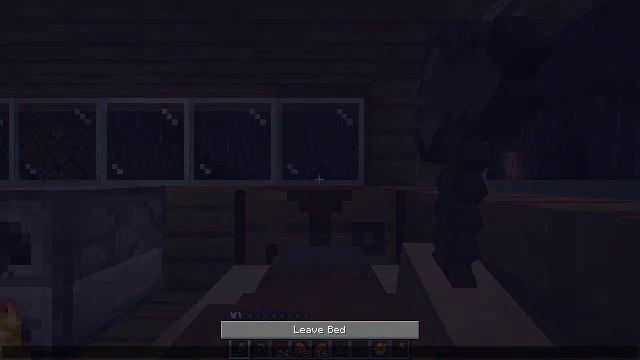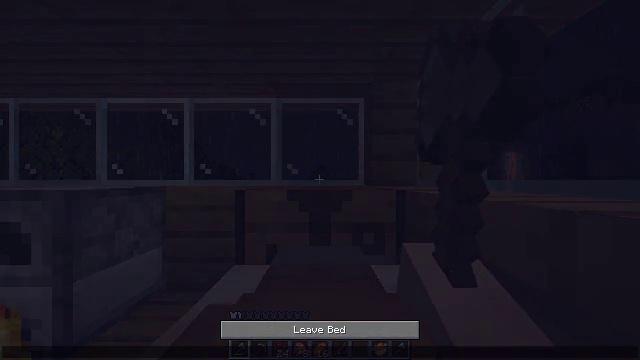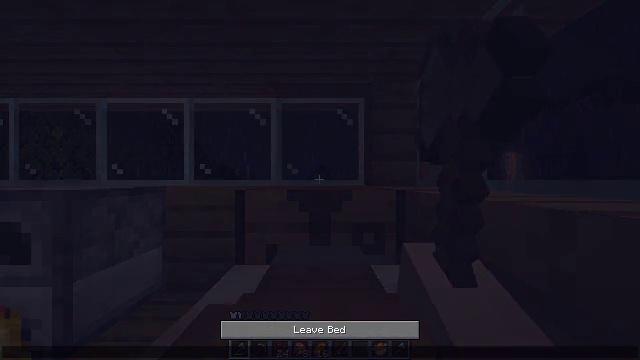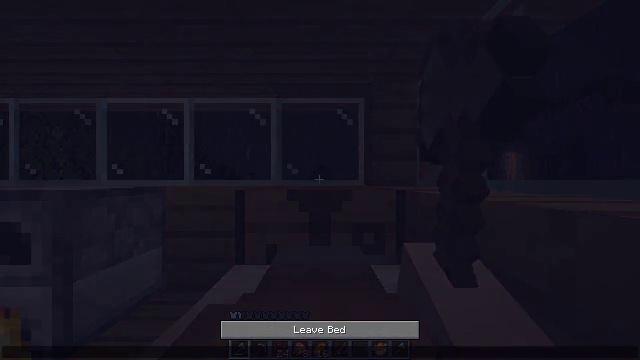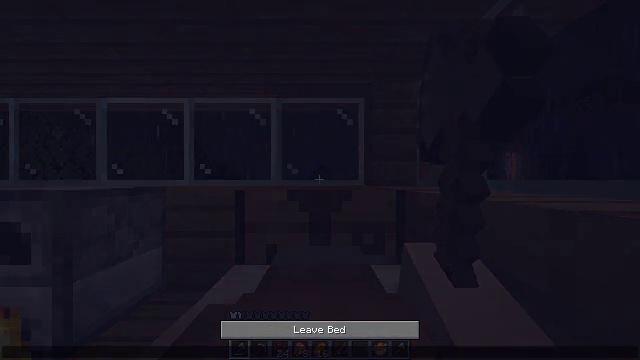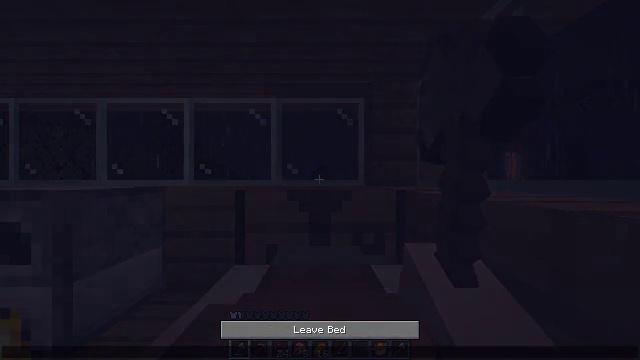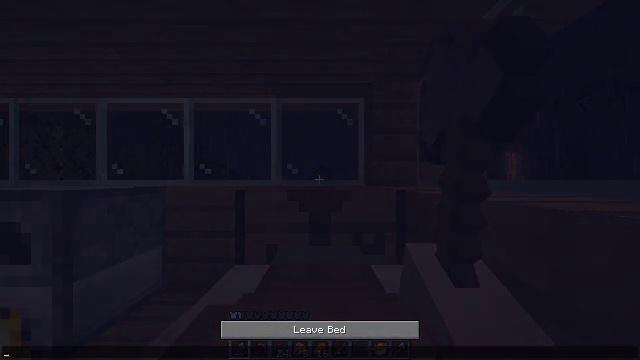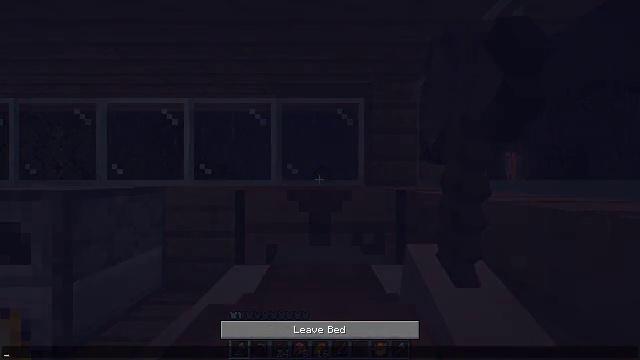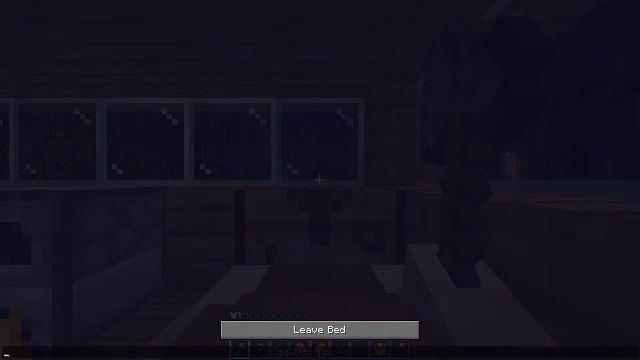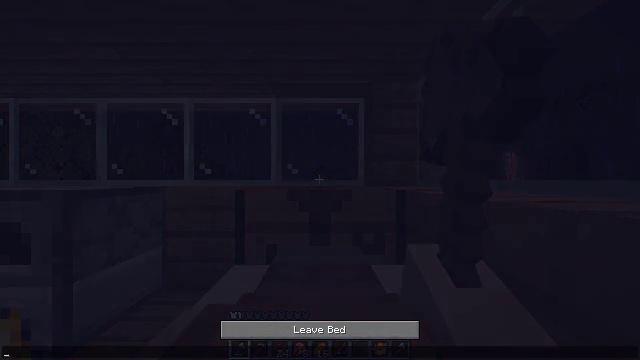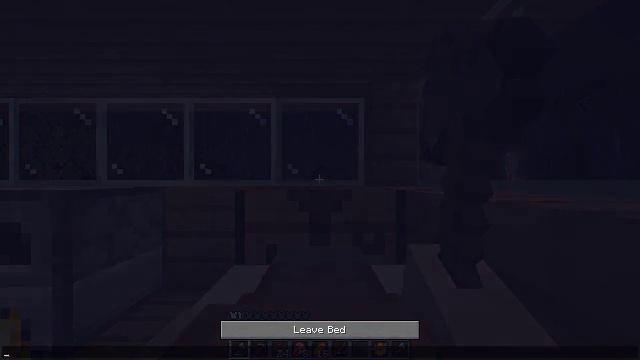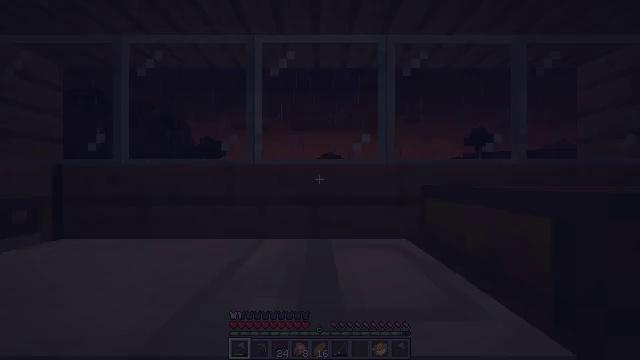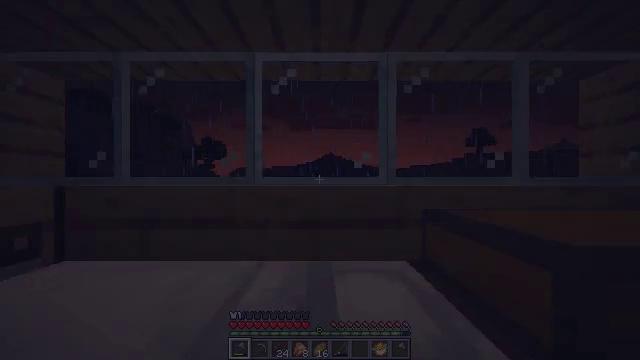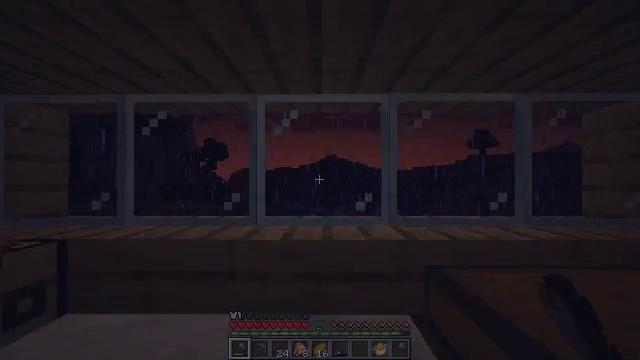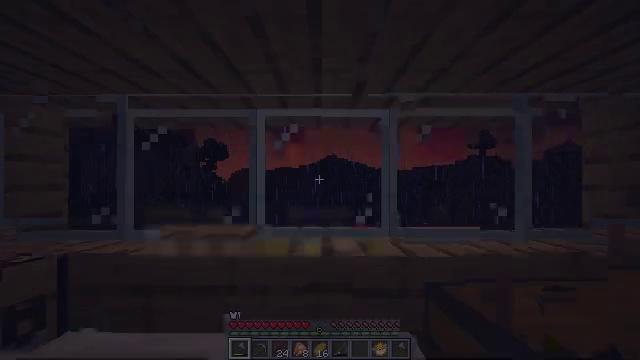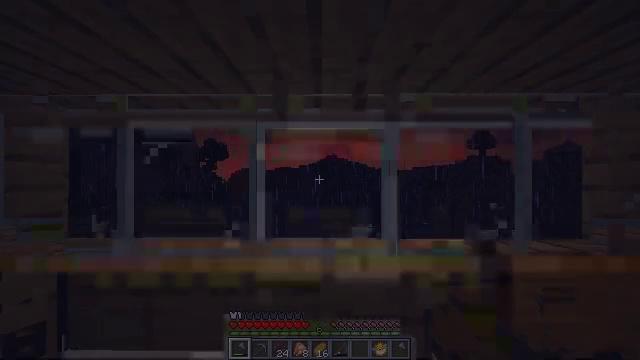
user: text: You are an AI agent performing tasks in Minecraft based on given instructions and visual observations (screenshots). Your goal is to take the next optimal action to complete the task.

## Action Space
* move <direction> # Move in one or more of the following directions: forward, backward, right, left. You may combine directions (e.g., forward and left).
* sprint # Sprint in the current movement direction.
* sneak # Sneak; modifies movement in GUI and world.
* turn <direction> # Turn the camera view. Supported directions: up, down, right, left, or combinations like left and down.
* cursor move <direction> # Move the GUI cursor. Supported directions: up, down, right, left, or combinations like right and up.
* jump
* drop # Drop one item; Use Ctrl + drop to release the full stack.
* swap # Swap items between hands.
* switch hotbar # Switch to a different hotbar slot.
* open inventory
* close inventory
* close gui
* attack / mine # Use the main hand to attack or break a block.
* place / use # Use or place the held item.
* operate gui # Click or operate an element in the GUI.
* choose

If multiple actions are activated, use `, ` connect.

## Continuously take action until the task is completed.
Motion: motion action
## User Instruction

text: Use a crafting table to make beetroot soup.
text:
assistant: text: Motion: no_op
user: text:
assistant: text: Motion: no_op
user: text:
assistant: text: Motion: no_op
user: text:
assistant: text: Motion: no_op
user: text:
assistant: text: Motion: no_op
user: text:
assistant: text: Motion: no_op
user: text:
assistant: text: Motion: no_op
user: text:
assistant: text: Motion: no_op
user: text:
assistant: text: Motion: no_op
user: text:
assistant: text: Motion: no_op
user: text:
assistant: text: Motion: no_op
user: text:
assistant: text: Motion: no_op
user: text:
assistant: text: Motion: no_op
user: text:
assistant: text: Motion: no_op
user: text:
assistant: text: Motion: no_op
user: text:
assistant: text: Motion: no_op
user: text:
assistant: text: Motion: no_op
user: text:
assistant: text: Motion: no_op
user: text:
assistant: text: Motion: no_op
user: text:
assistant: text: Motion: no_op
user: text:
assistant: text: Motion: no_op
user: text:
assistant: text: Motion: no_op
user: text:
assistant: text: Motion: no_op
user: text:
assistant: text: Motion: no_op
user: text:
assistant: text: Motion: no_op
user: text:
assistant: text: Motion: turn right
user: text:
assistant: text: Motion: no_op
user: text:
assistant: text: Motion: no_op
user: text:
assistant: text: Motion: move right
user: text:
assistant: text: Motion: move right